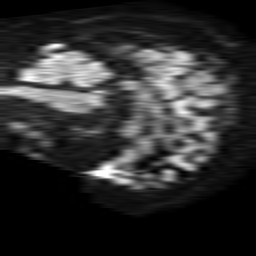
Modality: TRACE
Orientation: sagittal
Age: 65
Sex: male
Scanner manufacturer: philips
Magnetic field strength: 1.5 T
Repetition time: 4.6 s
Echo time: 0.08631 s